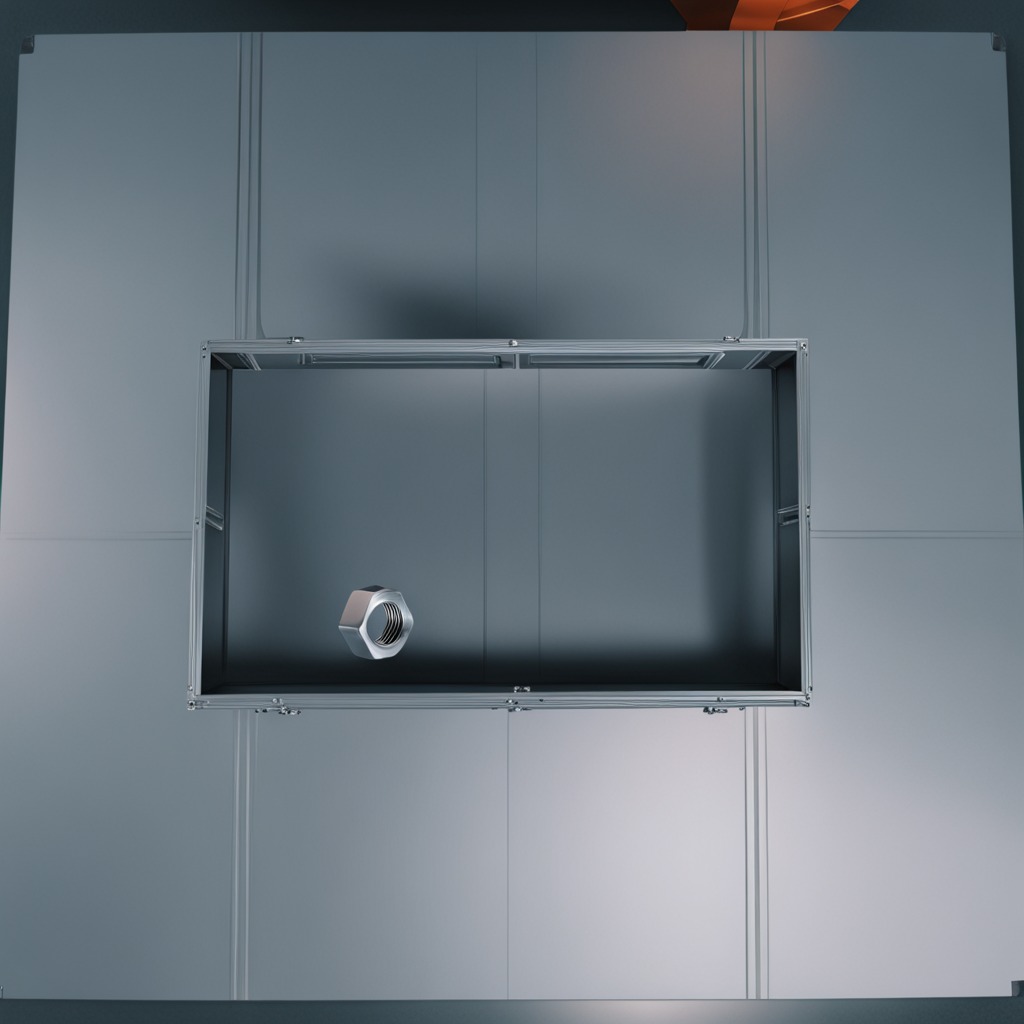
A metal nut lies on the toolbox surface.